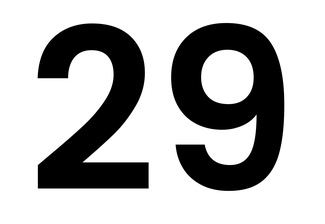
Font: Poppins-SemiBold